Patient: sex M, age 55
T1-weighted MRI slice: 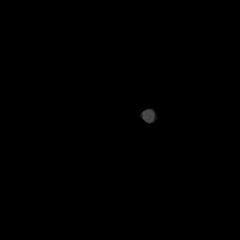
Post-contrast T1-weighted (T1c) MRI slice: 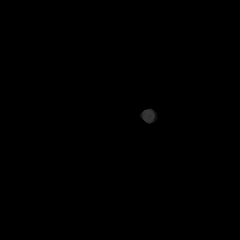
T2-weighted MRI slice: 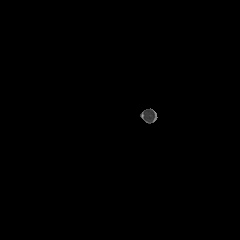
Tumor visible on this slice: no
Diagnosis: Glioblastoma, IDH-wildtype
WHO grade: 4